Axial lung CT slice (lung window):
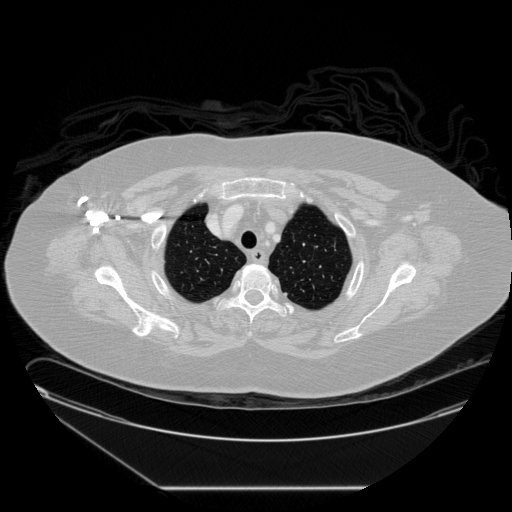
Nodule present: no